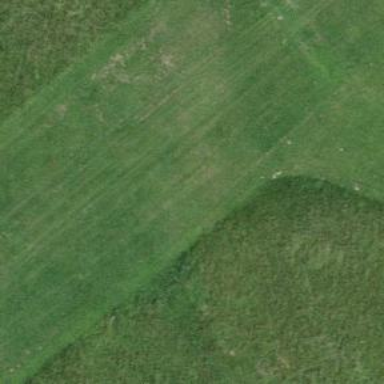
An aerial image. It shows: Taxiway at the airport covered with grass.